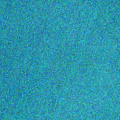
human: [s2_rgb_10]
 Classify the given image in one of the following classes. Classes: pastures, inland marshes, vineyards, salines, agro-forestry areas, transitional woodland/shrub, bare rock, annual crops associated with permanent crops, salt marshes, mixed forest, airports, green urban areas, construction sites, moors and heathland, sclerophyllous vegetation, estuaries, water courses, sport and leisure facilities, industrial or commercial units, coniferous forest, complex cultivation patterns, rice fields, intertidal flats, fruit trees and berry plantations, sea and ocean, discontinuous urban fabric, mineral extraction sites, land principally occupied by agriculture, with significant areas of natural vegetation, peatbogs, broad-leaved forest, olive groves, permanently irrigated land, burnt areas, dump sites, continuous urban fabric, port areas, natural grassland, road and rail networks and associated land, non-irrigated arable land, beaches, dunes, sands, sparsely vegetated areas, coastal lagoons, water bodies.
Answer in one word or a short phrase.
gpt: sea and ocean